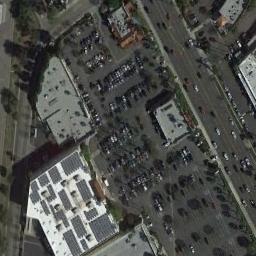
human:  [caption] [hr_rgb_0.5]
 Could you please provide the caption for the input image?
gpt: There are five rows of cars in the parking lot .

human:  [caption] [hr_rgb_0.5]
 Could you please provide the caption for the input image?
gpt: The parking lot is full of cars next to some buildings .

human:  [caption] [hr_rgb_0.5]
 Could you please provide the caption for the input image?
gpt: The parking lot has lots of neatly arranged cars and some buildings are next to the parking lot .

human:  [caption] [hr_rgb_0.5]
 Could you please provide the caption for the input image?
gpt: There are many different colored cars in the parking lot .

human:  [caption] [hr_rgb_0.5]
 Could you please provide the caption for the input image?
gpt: There are some buildings around the parking lot with many cars .